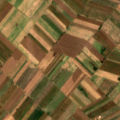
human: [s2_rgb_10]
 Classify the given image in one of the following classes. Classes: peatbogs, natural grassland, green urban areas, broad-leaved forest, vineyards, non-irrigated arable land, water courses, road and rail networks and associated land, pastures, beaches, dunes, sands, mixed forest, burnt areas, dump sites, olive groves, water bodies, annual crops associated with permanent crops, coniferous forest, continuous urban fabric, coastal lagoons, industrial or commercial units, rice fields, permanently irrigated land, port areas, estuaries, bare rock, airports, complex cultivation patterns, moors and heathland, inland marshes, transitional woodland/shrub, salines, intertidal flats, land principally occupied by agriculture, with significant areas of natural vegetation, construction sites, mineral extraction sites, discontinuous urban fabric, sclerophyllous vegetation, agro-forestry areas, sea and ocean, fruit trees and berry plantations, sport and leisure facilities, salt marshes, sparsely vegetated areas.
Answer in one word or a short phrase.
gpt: non-irrigated arable land